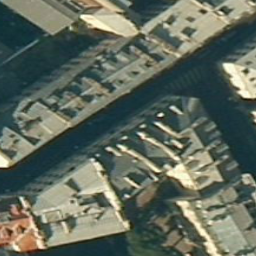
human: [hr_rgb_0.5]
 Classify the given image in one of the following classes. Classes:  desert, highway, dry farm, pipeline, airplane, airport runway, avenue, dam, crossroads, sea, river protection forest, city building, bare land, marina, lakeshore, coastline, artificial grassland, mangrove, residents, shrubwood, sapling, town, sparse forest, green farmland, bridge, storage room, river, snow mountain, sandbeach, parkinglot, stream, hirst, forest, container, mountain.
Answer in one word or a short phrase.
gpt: city building